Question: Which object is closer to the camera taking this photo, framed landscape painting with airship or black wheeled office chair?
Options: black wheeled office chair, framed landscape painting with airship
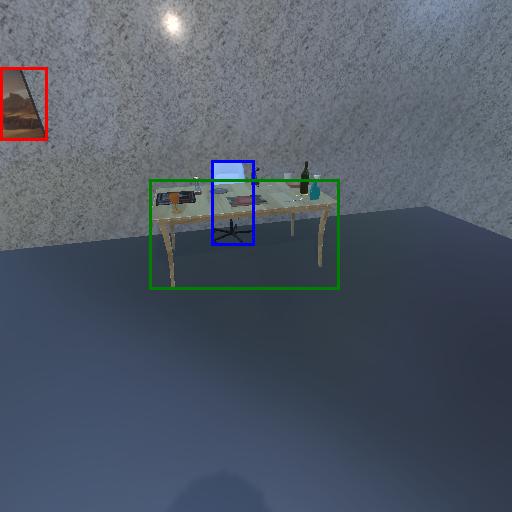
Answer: black wheeled office chair